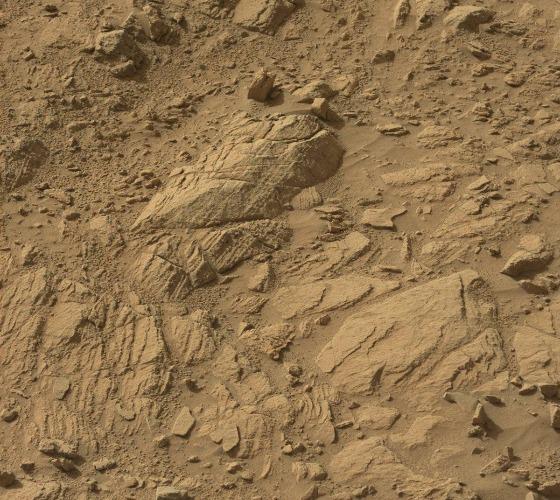
Terrain classes present: Bedrock, Gravel / Sand / Soil, Rock, Shadow